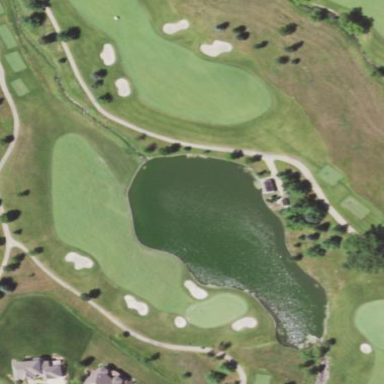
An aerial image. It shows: Golf course pond classified as lateral water hazard. It is natural water feature on the golf course.